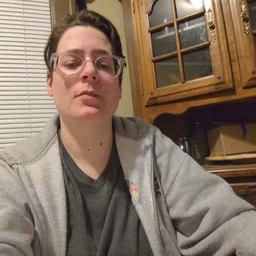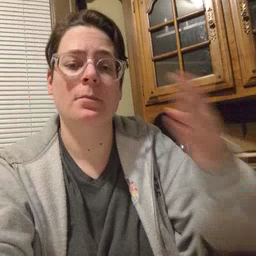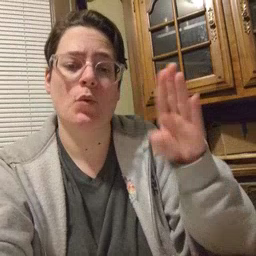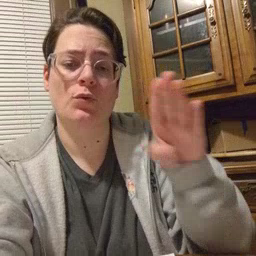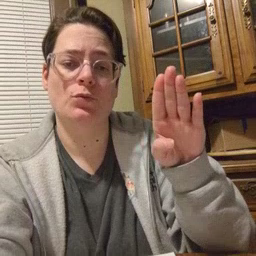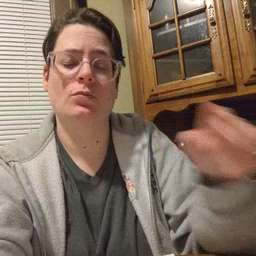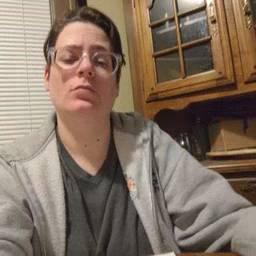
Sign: blue